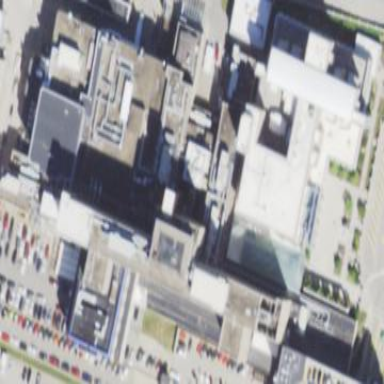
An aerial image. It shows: Hospital building.